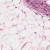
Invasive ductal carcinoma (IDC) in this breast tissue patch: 1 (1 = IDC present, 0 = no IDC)